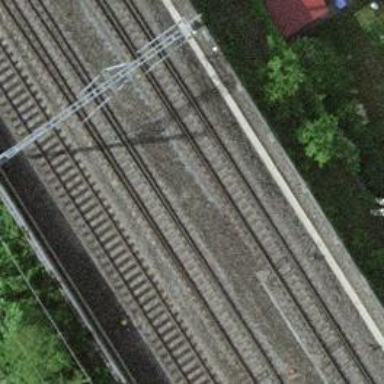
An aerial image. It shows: Railway switch.